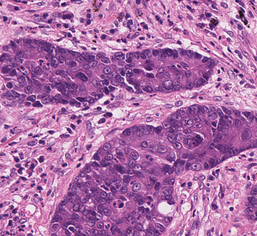
Tumor epithelial tissue: yes
Tumor-associated stroma tissue: yes
Normal tissue: no